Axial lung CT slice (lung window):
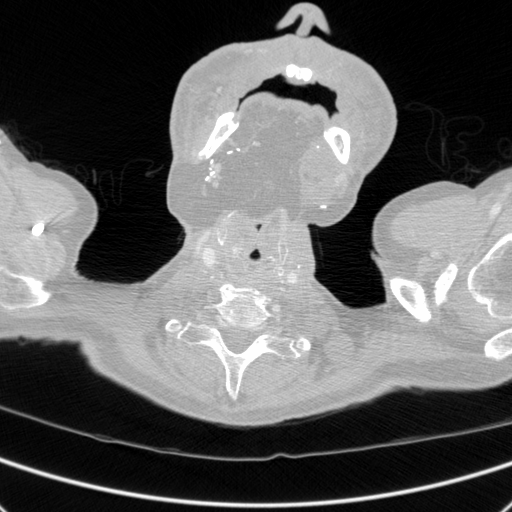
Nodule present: no